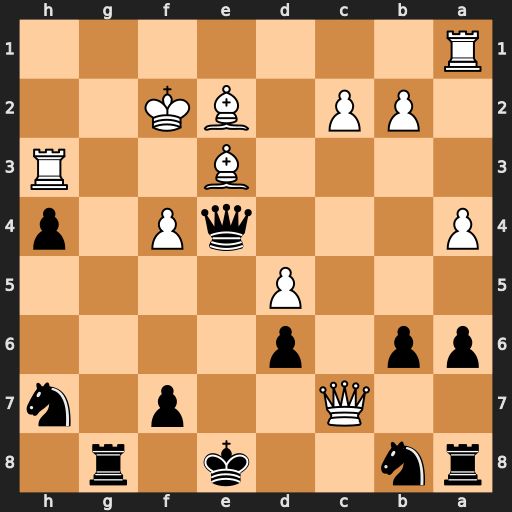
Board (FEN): rn2k1r1/2Q2p1n/pp1p4/3P4/P3qP1p/4B2R/1PP1BK2/R7
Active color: b
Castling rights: q
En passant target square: -
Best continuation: Qg2+ Ke1 Qxh3